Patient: sex M, age 36
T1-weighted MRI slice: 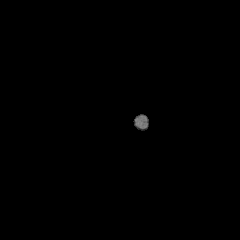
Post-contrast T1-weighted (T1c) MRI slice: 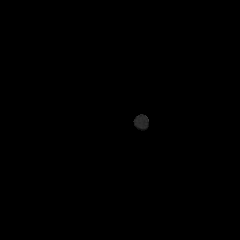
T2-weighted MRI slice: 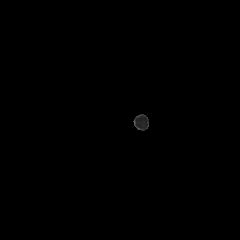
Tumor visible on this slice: no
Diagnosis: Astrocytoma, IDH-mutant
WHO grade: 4